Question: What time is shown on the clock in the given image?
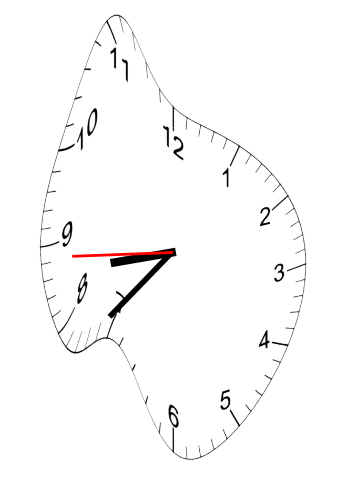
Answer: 08:36:44